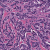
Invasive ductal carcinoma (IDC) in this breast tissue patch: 1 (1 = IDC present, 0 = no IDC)